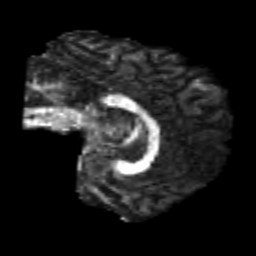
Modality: FA
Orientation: sagittal
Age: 20
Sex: male
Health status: healthy
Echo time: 0.074 s